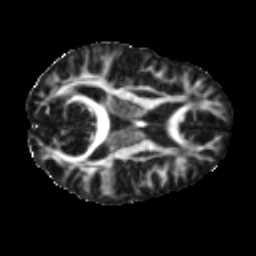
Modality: FA
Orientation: axial
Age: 26
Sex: male
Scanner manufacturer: ge
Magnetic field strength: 3 T
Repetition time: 7.8 s
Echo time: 0.0609 s